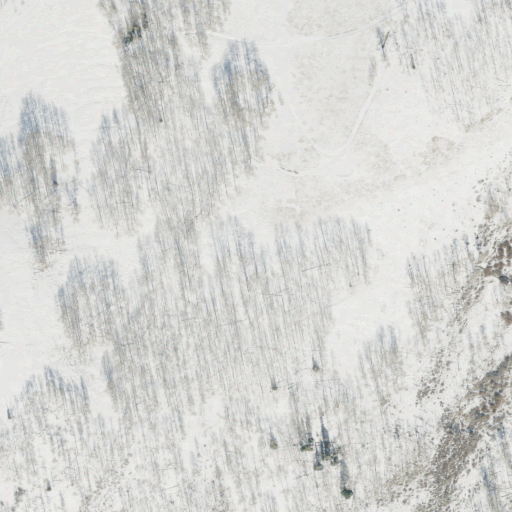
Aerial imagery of ridge(s) in Utah named Cottonwood Ridge containing deciduous forest and shrub